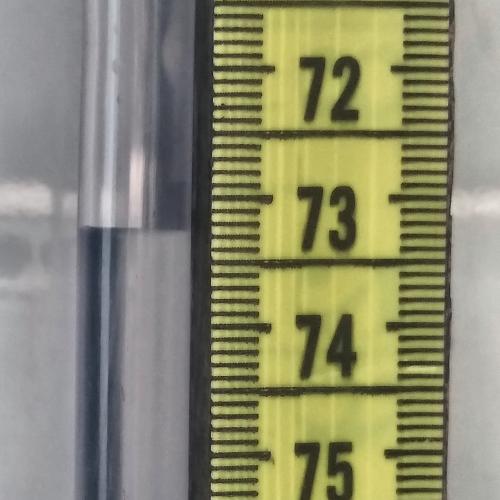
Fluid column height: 73.3 cm